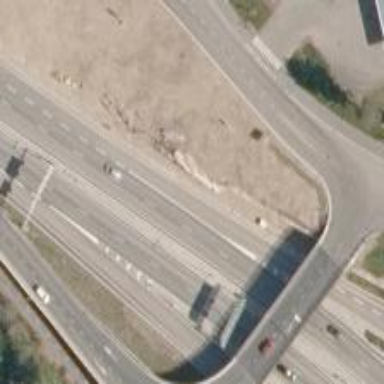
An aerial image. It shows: Trunk link road with asphalt surface.